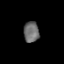
Tissue: prostate
Cell type: Epithelial cells
Senescence score: 0.356
Nuclear area (px): 316
Mean DAPI intensity: 106.835